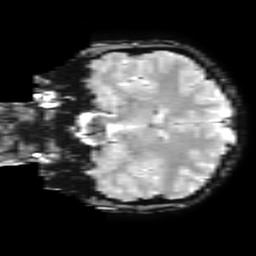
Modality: T2starw
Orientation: coronal
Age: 28
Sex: male
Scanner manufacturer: ge
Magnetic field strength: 3 T
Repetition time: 0.65 s
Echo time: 0.02 s